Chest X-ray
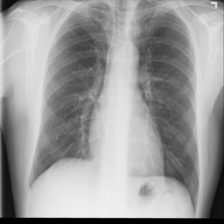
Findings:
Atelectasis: negative
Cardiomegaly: negative
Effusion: negative
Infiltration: negative
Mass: negative
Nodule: negative
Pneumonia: negative
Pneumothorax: negative
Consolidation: negative
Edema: negative
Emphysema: negative
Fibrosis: negative
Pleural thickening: negative
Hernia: negative